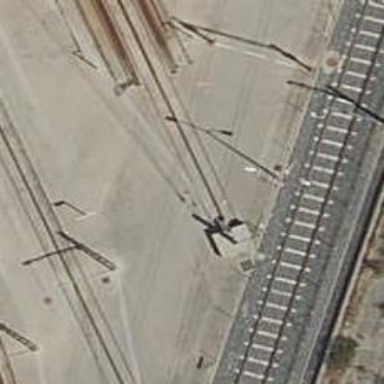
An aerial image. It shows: Railway buffer stop.